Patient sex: M
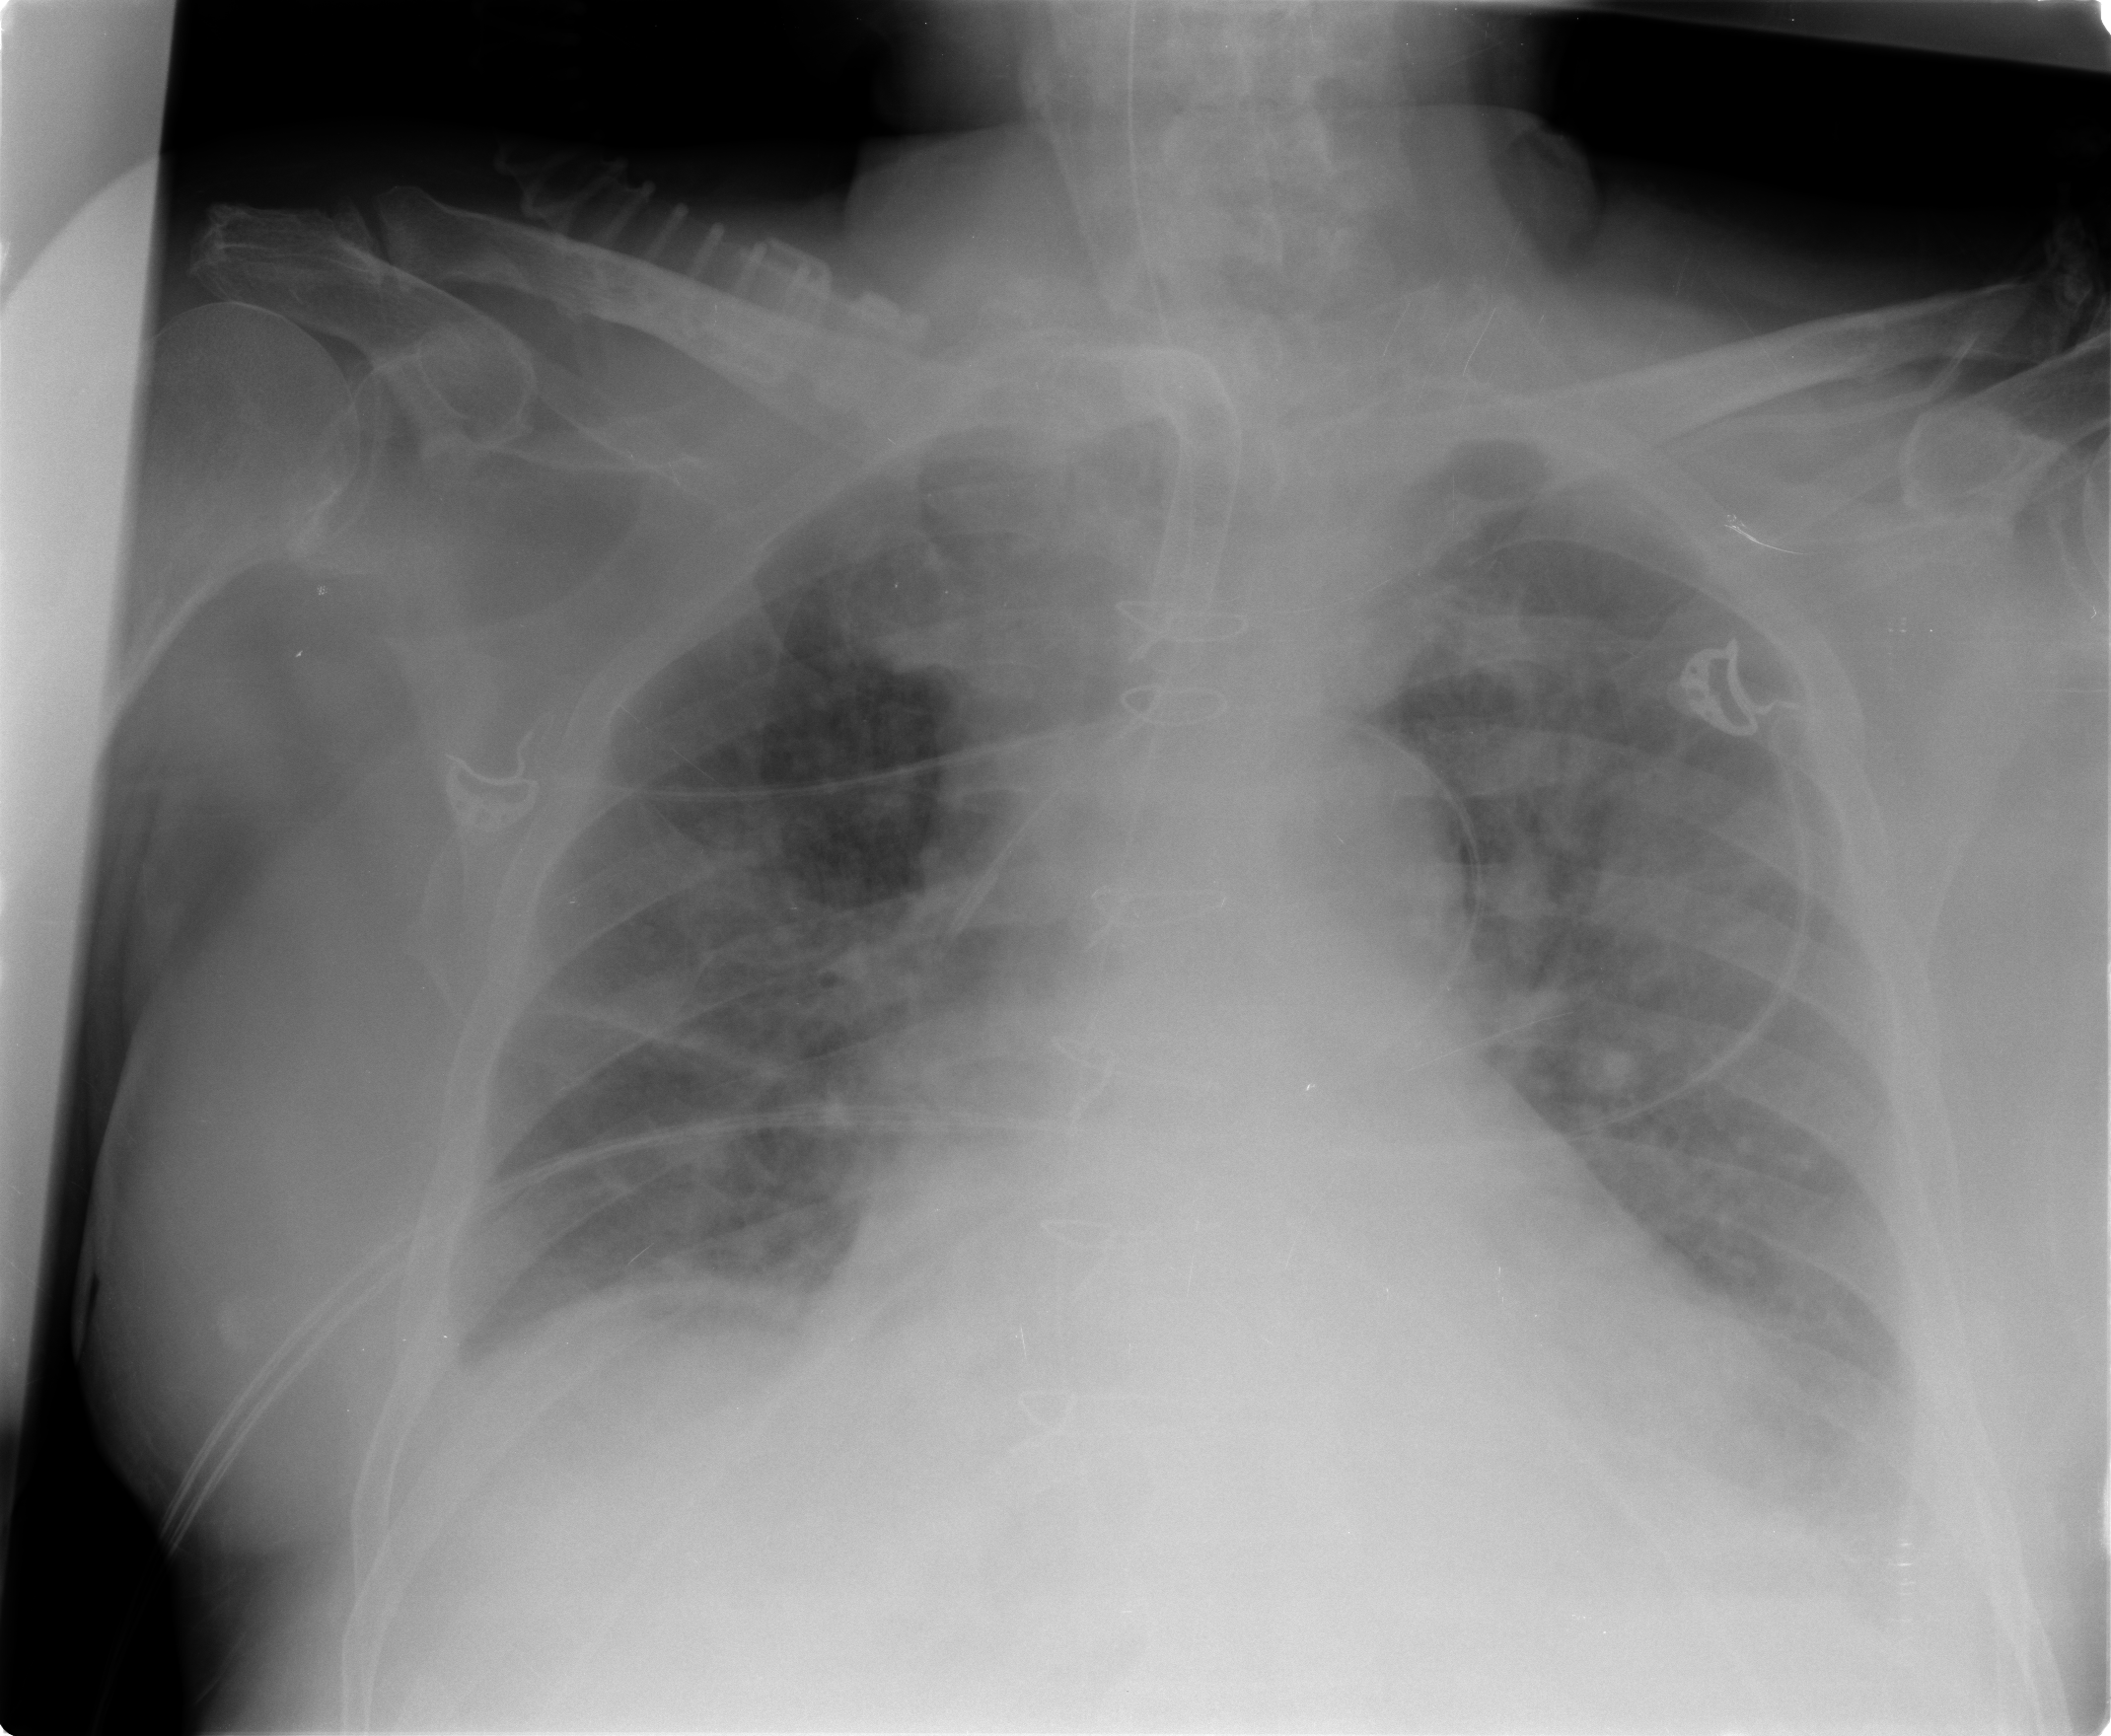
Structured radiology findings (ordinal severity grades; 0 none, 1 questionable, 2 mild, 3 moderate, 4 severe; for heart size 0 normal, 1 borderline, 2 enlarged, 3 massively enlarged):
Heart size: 2
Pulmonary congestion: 2
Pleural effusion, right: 1
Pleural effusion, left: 1
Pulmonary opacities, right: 2
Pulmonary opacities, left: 1
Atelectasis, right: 2
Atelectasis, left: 2